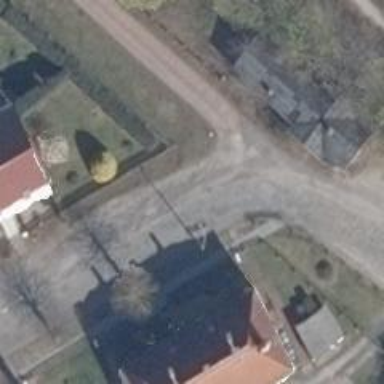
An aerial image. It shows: Very bumpy residential road ahead.